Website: walmart
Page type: address-validator
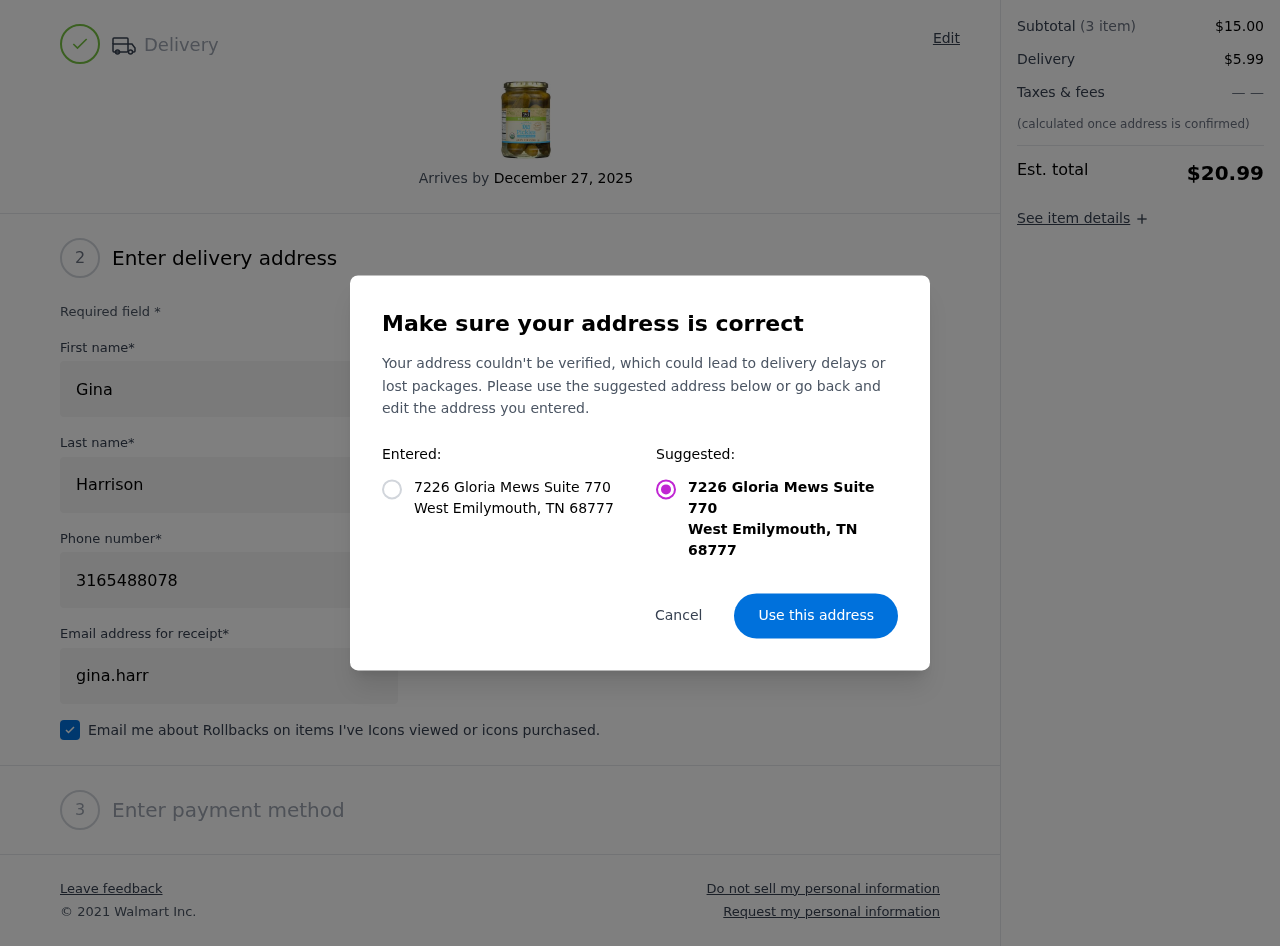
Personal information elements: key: PII_CITY
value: West Emilymouth
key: PII_POSTCODE
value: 68777
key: PII_STATE_ABBR
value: TN
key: PII_STREET
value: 7226 Gloria Mews Suite 770
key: PII_FIRSTNAME
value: Gina
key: PII_LASTNAME
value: Harrison
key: PII_STREET2
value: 6704 Aguilar Square Apt. 953
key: PII_PHONE
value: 3165488078
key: PII_EMAIL
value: gina.harrison@yahoo.com
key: PII_POSTCODE_FULL
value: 68777
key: PII_POSTCODE_NUMERIC
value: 68777
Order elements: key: ORDER_DELIVERY_DATE
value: December 27, 2025
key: ORDER_SUBTOTAL
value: $15.00
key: ORDER_SHIPPING_COST
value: $5.99
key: ORDER_TOTAL
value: $20.99